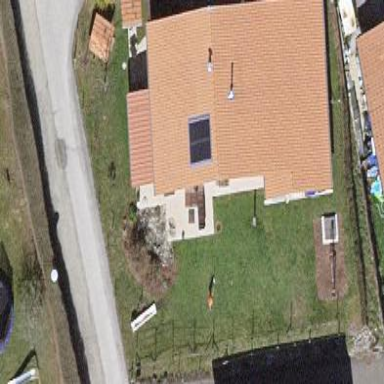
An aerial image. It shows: Simple and straightforward house.